Question: When I do this:
'''
body{
background-image:url('pix/image.png');
background-repeat:repeat-y;
}
'''
It correctly vertically repeats image.png
My problem is that I would like some pixels of the background to be visible before I start repeating.
I've tried this:
'''
body:before{
content: "";
height: 400px;
display: block;
background: #f9fae8;
}
'''
But the problem is that it moves all the content down which is not what I need.
Just to be clear, this is a diagram of what I need (made in paint!):

Note: I do notice that an alternative solution would be to put all my content inside of a container div, and give this div the background image and give it a margin-top of x pixels. The problem is the platform which produces the content doesn't like being modified a lot, so it would be great if this is possible altering the body without adding any extra divs.
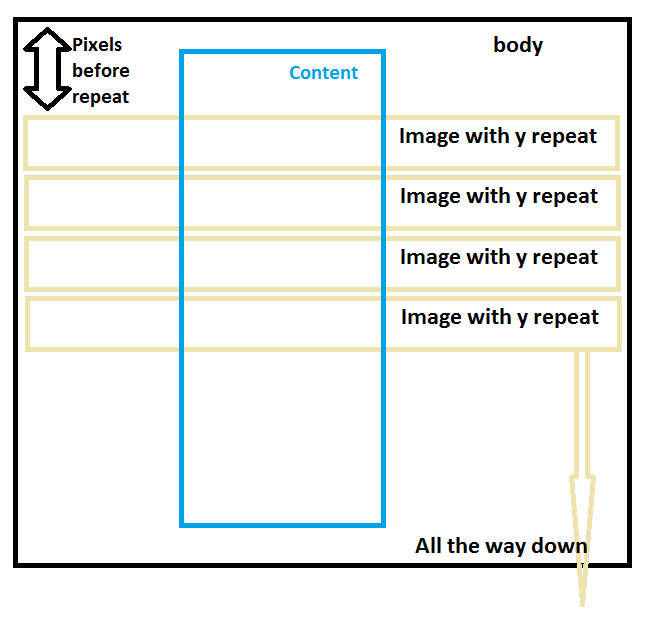
Answer: Give 'position:absolute;' to your ':before' . Write like this:
'''
body:before{
content: "";
height: 400px;
display: block;
background: #f9fae8;
position:absolute;
left:0;
right:0;
top:0;
z-index:-1;
}
'''
you can check this also <URL>